Question: I am trying to use PostgreSQL with C# (not asp.net) via 'Npqsql', I created a table with the name 'GenData' with SQL;
'''
CREATE TABLE gendata
(
empname text NOT NULL,
pyrll text NOT NULL,
contracno text,
expird date,
dtbrth date,
plbrth text,
cid text,
passport text,
jndt date,
postn text,
dept text,
hmtwn text,
familymen numeric,
contno text,
CONSTRAINT gendata_pkey PRIMARY KEY (pyrll)
)
'''
I tried to insert to the table with the following code:
'''
String sql = String.Format("INSERT INTO GenData VALUES ({0},{1},{2},'{3}',{4},{5},{6},{7},{8},{9},{10},{11},{12},{13});"
,textBox1.Text
,textBox2.Text
,textBox3.Text
,textBox4.Text
,textBox5.Text
,textBox6.Text
,textBox7.Text
,textBox8.Text
,textBox9.Text
,textBox10.Text
,textBox11.Text
,textBox12.Text
,textBox13.Text
,textBox14.Text);
'''
But I always get an exception like:

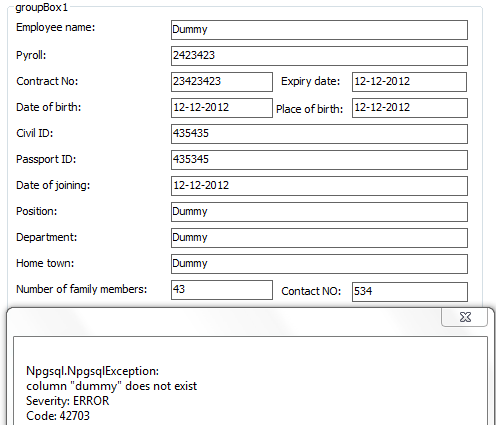
Answer: Since you are not using SQL Parameters, but directly embed values into the string (which is considered quite bad practice), you should follow SQL syntax. In your particular situation, you should wrap all string parameters into '''.
Better way is to use <URL> class to allow .NET perform all necessary transformations on input data, escape the data to avoid sql-injections and so on. I'm not quite familiar with Npgsql, but I'm almost sure it follows the same guidelines as the other .NET database providers, so you should be able to use the 'SQLParameter' class the same way.